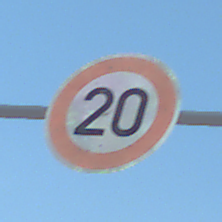
Verkehrszeichen: Geschwindigkeit20
Umgebung: Outdoor, Suburban
Tageszeit: MorningAfternoon
Wetter: PartlyCloudy
Licht: Natural
Jahreszeit: NotSpecified
Kontrast: HighContrast